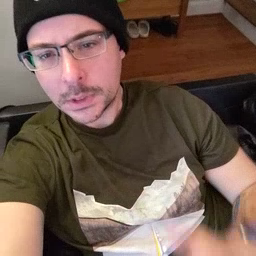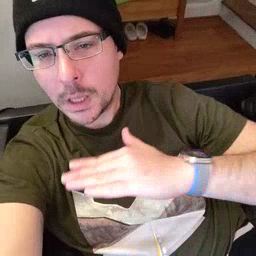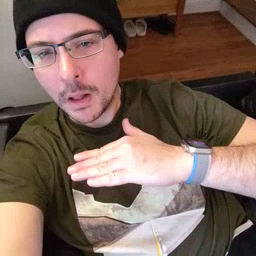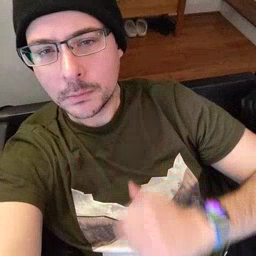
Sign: table